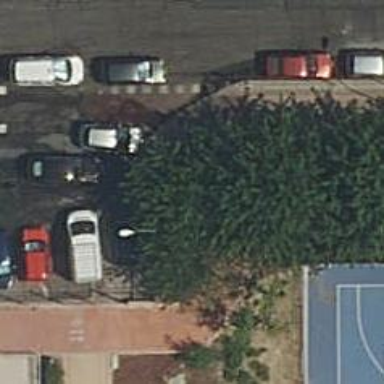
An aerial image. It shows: Kerb serving as barrier.